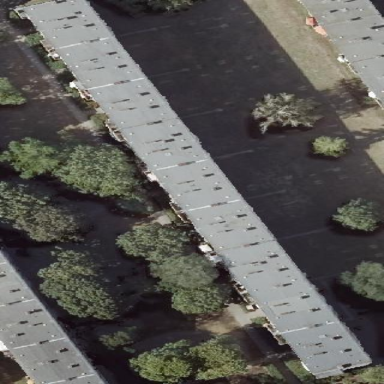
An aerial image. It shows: Apartment building with flat roof.